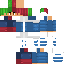
A male human skin with medium skin, wearing brown long hair dressed in a blue hoodie and red pants, featuring a closed mouth.